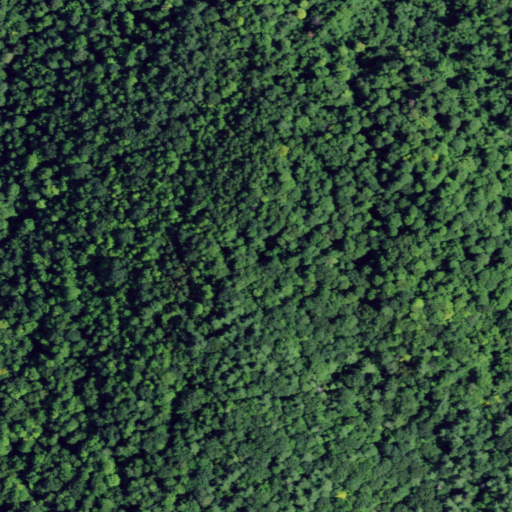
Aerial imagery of mountain in New York named Bartholomew Hill containing deciduous forest and evergreen forest